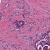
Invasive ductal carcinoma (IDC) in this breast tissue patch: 1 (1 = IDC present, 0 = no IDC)